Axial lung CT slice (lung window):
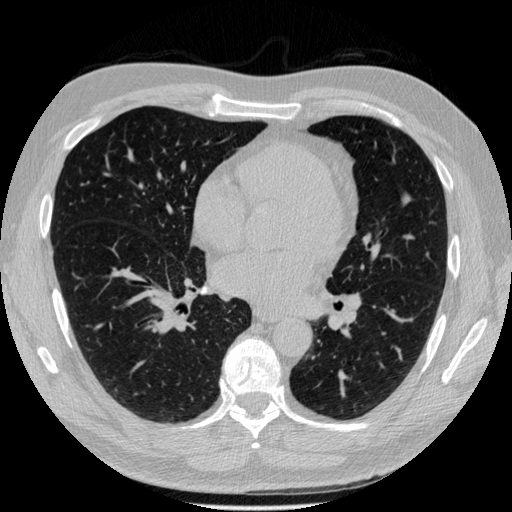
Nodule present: no